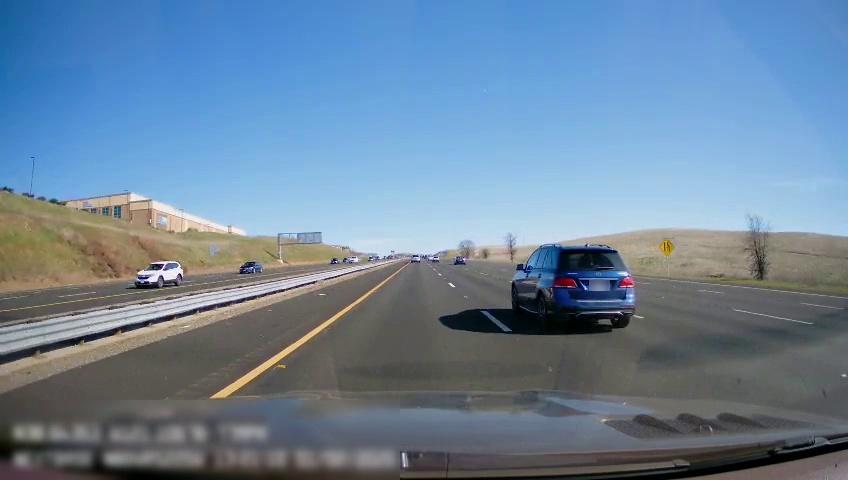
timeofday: Day
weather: Sunny
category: Drivable Space
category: Drivable Space
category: Vehicles | Car
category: Vehicles | SUV
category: Vehicles | SUV
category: Vehicles | SUV
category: Vehicles | Car
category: Lanes | Current Lane
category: Lanes | Current Lane
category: Lanes | Alternate Lane
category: Lanes | Alternate Lane
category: Lanes | Alternate Lane
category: Lanes | Alternate Lane
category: Lanes | Opposite Lane
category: Lanes | Opposite Lane
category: Lanes | Opposite Lane
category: Traffic | Signs